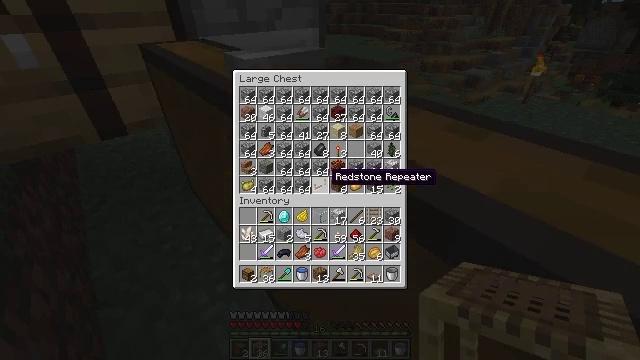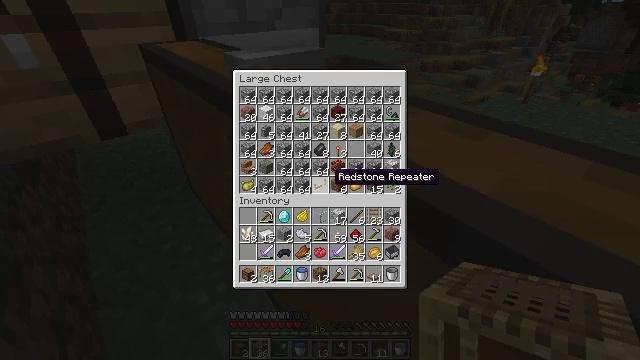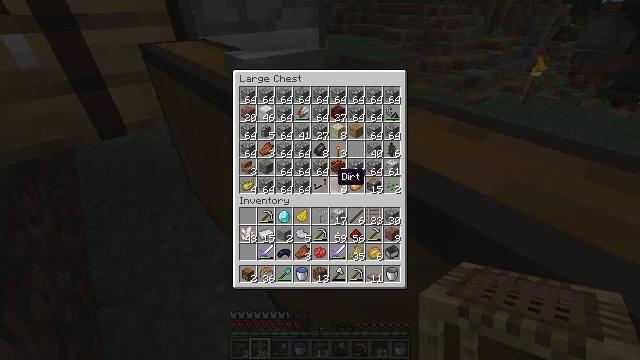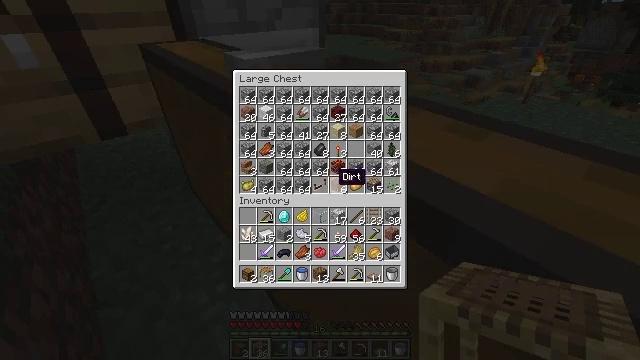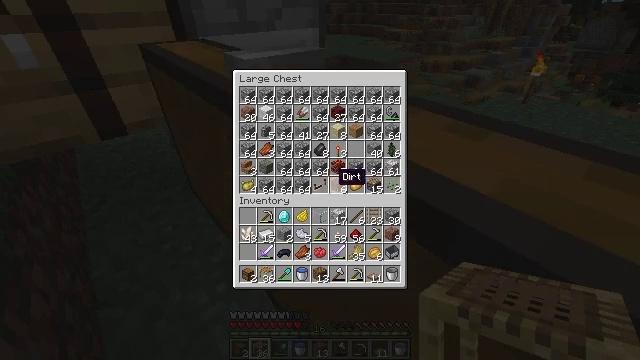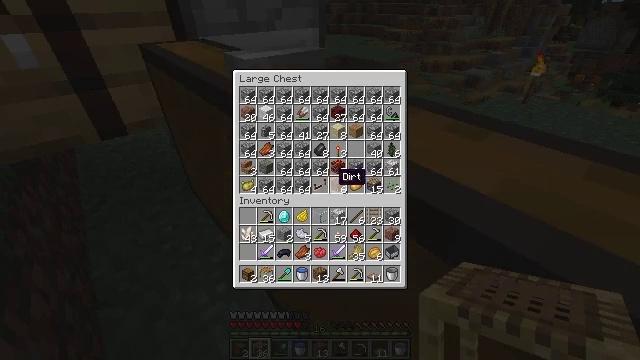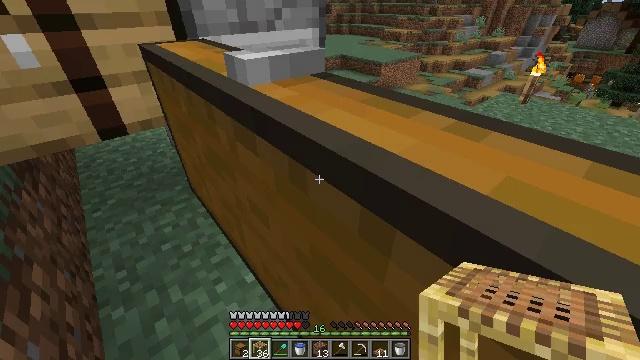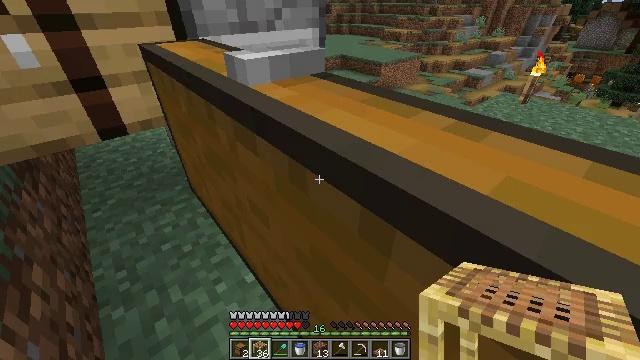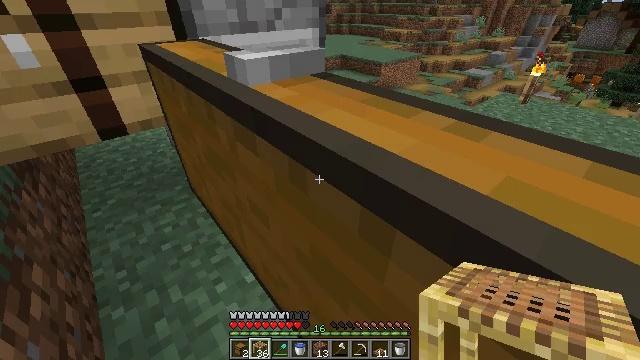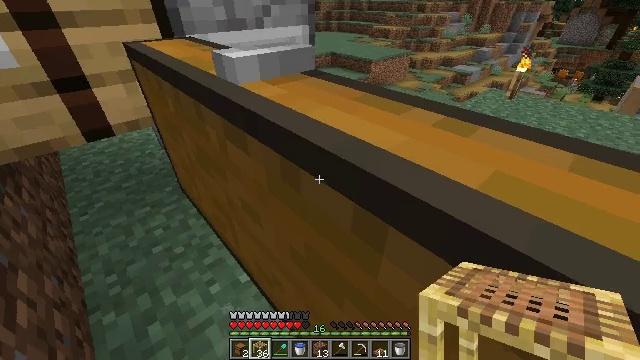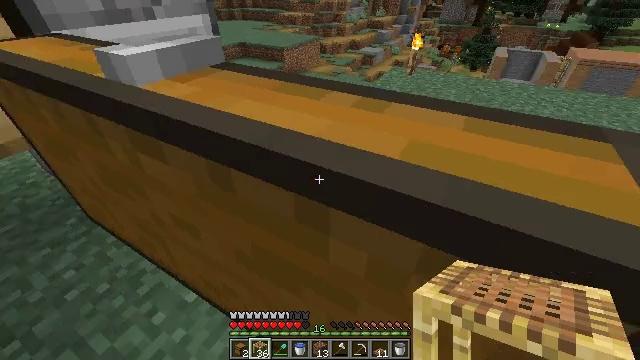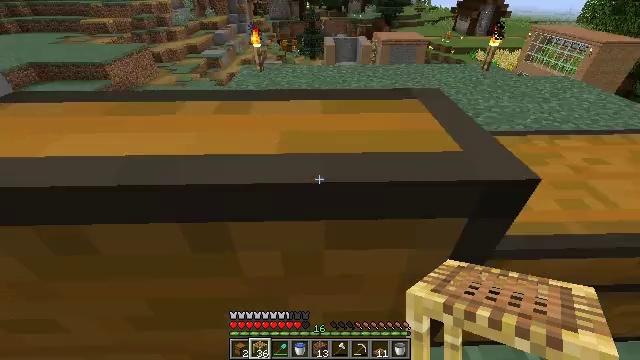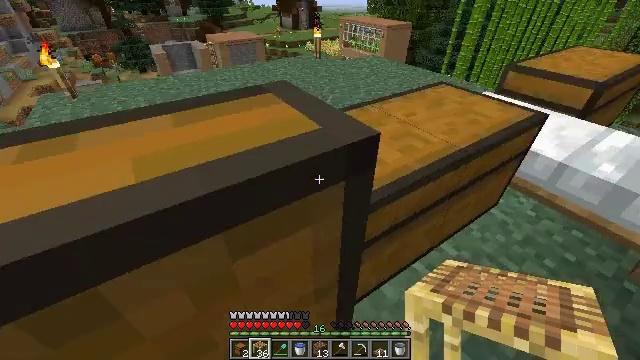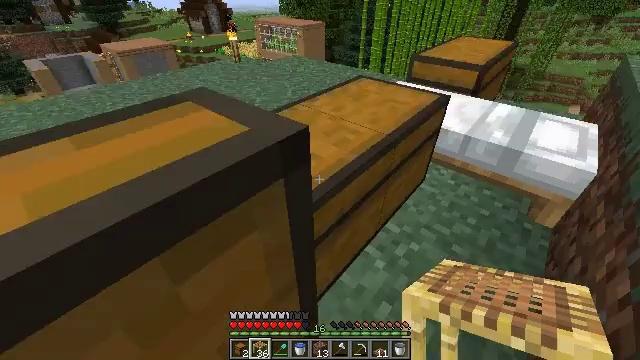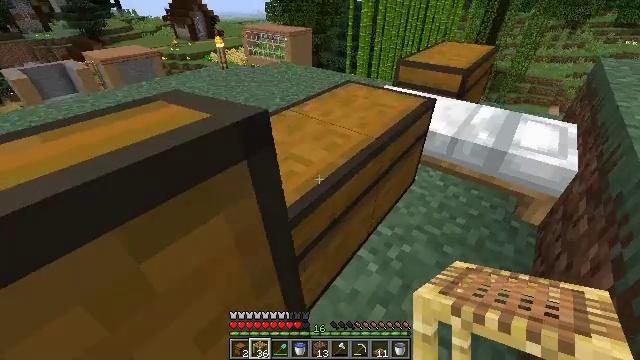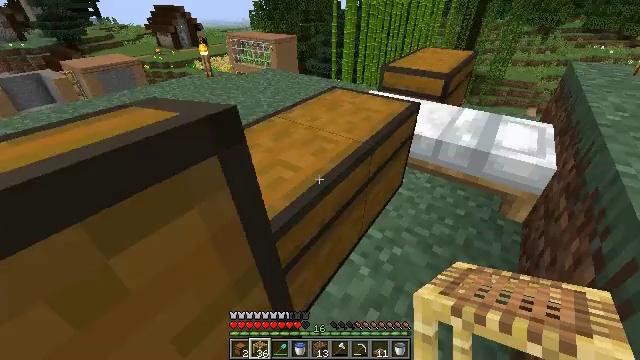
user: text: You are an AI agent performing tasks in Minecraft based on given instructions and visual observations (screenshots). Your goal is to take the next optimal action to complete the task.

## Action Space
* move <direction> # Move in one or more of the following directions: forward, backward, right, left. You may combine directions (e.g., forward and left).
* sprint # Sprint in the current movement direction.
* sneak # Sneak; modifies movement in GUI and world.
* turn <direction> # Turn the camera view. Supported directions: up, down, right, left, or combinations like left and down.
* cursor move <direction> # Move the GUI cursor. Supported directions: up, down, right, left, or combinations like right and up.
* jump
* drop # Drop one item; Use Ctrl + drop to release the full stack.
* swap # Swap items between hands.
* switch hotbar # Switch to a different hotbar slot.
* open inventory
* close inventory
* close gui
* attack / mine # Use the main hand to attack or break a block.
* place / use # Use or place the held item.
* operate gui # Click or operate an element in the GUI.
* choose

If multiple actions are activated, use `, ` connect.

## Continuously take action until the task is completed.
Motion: motion action
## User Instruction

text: Craft a jungle sign using sticks and jungle wood planks.
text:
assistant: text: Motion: no_op
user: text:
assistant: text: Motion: no_op
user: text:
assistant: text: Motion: no_op
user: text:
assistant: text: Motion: no_op
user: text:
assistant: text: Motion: no_op
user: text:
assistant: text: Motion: no_op
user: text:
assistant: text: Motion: close gui
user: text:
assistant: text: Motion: no_op
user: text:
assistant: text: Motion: turn right
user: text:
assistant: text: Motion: turn right and down
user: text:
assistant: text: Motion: turn right
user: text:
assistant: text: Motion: turn right
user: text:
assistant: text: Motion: turn right
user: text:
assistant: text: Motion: turn right and up
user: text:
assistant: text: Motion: turn right and up
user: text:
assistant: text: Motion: turn right and up
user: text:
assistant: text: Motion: turn right
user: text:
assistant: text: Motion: turn right and up
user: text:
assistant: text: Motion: use / place
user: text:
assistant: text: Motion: use / place
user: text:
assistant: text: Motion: use / place
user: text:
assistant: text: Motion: use / place
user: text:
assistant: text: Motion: no_op
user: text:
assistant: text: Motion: open gui
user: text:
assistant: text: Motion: no_op
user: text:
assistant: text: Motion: no_op
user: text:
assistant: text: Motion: no_op
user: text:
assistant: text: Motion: no_op
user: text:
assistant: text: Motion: no_op
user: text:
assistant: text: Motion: no_op